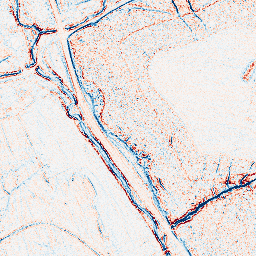
Category: edge_preserving
Decomposition family: bilateral
Decomposition parameters: d: 5
sigma_color: 75
sigma_space: 150
Upsampling method: cubic_catmull_rom
Upsampling parameters: scale: 8
Upsampling scale: 8